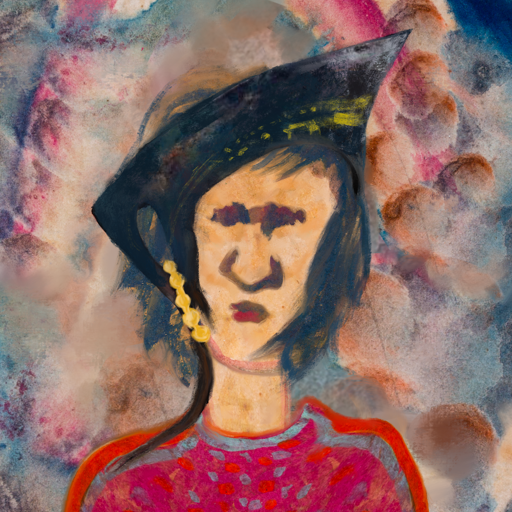
Background: Rupkatha, Head And Neck Front: Childish, Face Front: In_The_Sun, Bust: Sisters, Hair Front: InTheSun, Head Accessory: Irani, Second Necklace: Blank, Necklace: Blank, Baby: Blank